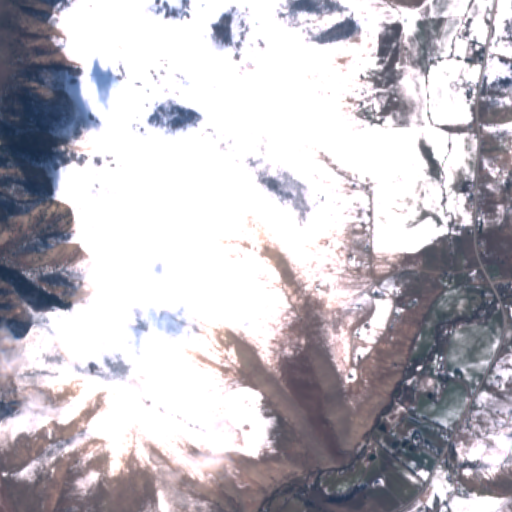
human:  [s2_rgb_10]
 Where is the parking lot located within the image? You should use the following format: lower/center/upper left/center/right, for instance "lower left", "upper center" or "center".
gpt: The parking lot is located in the lower right of the image.
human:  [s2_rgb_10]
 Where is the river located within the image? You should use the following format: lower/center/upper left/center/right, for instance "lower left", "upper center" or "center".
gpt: The river is located in the left of the image.
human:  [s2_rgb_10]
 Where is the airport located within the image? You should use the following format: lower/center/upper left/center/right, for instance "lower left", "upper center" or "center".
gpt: There is no airport in the image.